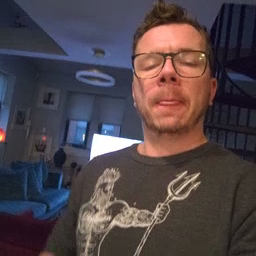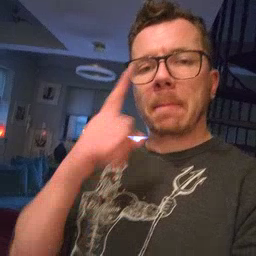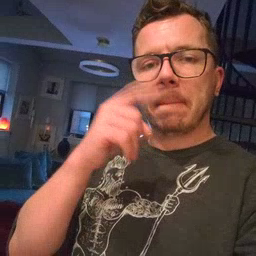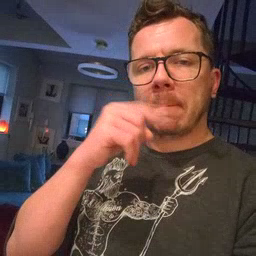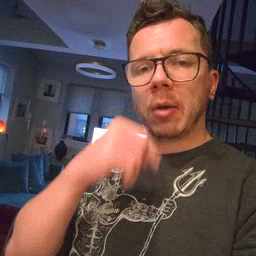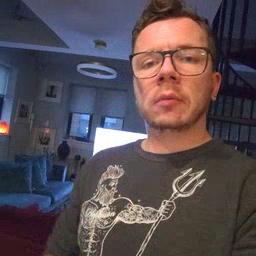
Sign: mouse